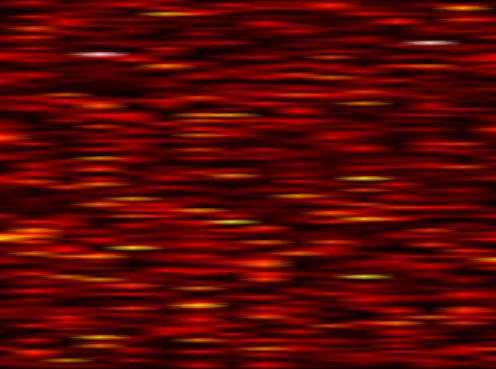
Label: OFDM